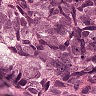
Metastatic tissue present: yes